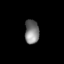
Tissue: lung
Cell type: Myeloid cells
Senescence score: 0.2222
Nuclear area (px): 334
Mean DAPI intensity: 124.596